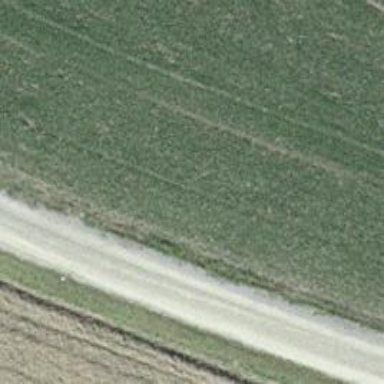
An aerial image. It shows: Track with grade 3 surface.